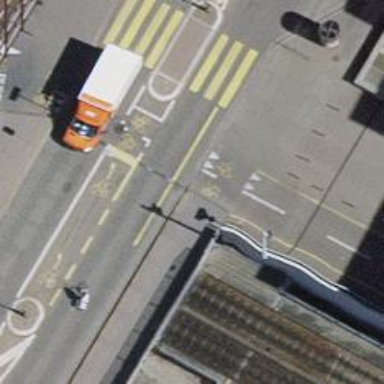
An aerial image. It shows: Tertiary road with asphalt surface crossing bridge. The road has designated cycle lane.